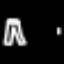
Label: pants